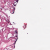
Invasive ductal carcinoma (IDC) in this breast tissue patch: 0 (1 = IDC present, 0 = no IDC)